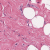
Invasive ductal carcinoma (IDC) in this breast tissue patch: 0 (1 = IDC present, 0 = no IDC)